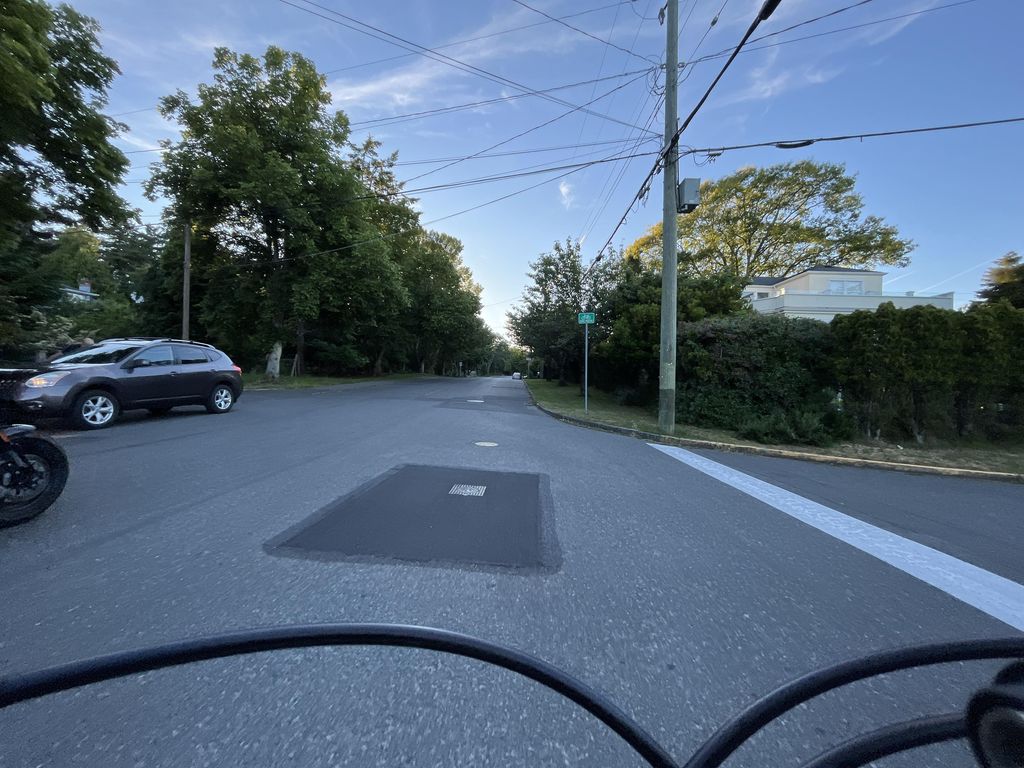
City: victoria